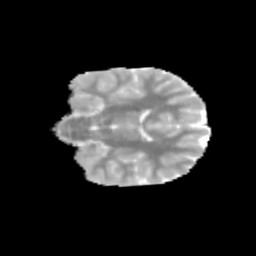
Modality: MD
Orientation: coronal
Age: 11
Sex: male
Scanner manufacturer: siemens
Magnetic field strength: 3 T
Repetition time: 3.8 s
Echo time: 0.07 s